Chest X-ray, PA view. Patient: 75 years old, sex M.
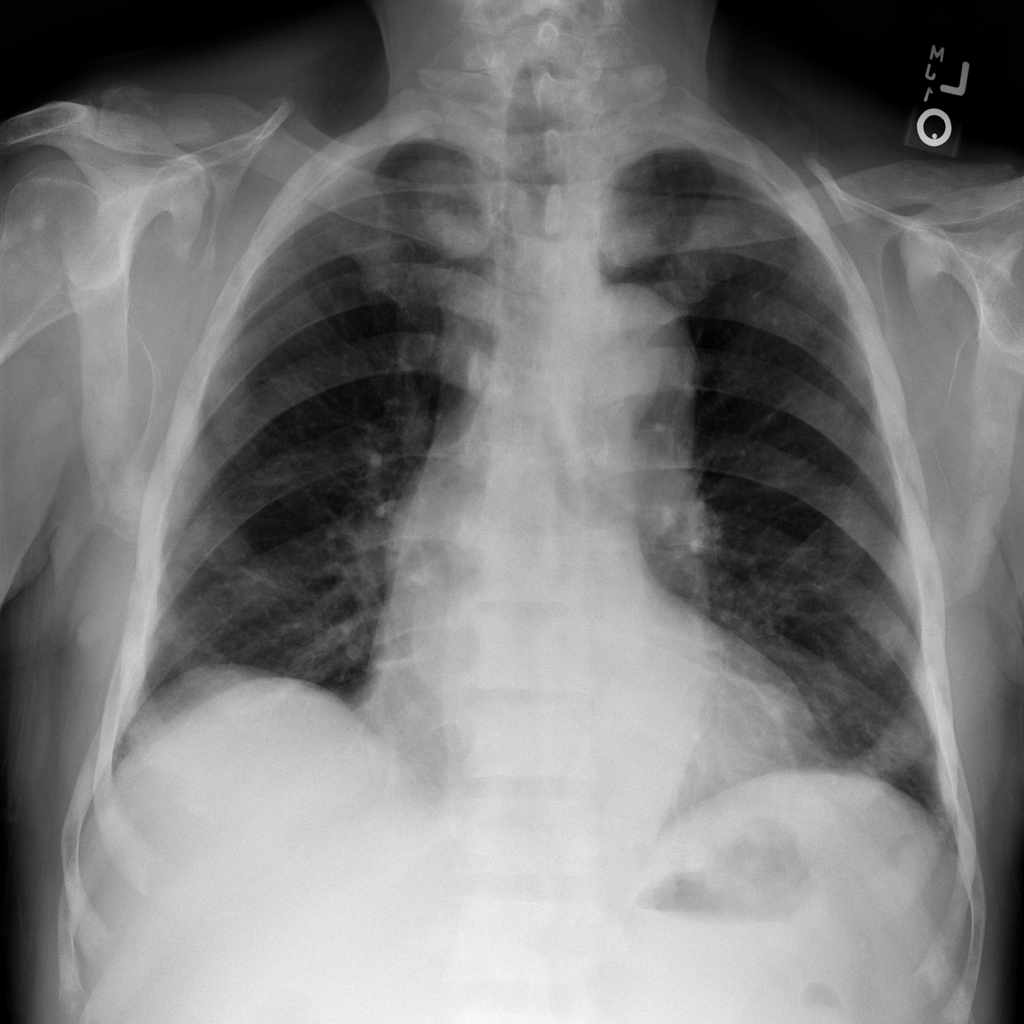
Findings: Effusion